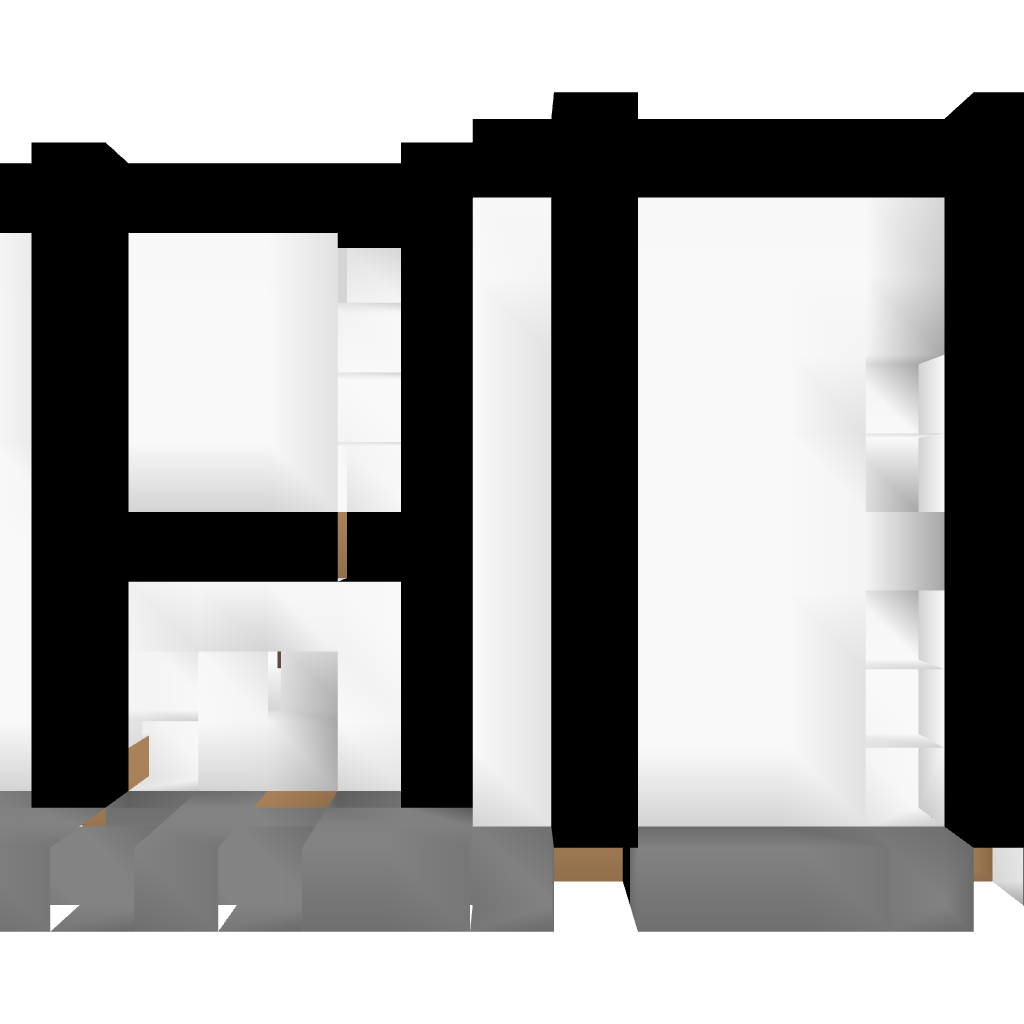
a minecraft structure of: Modern House #2 bad low quality